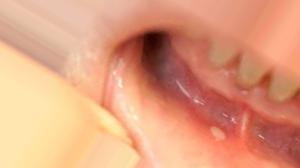
Condition: Mouth Ulcer